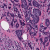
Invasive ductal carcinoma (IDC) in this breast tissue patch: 1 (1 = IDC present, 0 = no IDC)